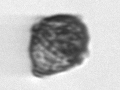
Label: Kryptoperidinium_triquetrum